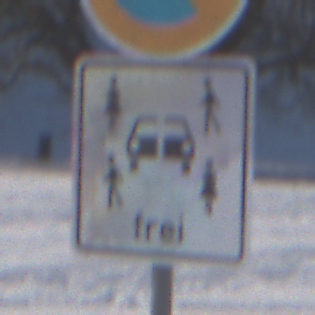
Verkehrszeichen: CarsharingfahrzeugeFrei
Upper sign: EingeschraenktesHalteverbot
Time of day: MorningAfternoon
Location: Outdoor (Nature)
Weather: PartlyCloudy
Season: Winter
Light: Natural